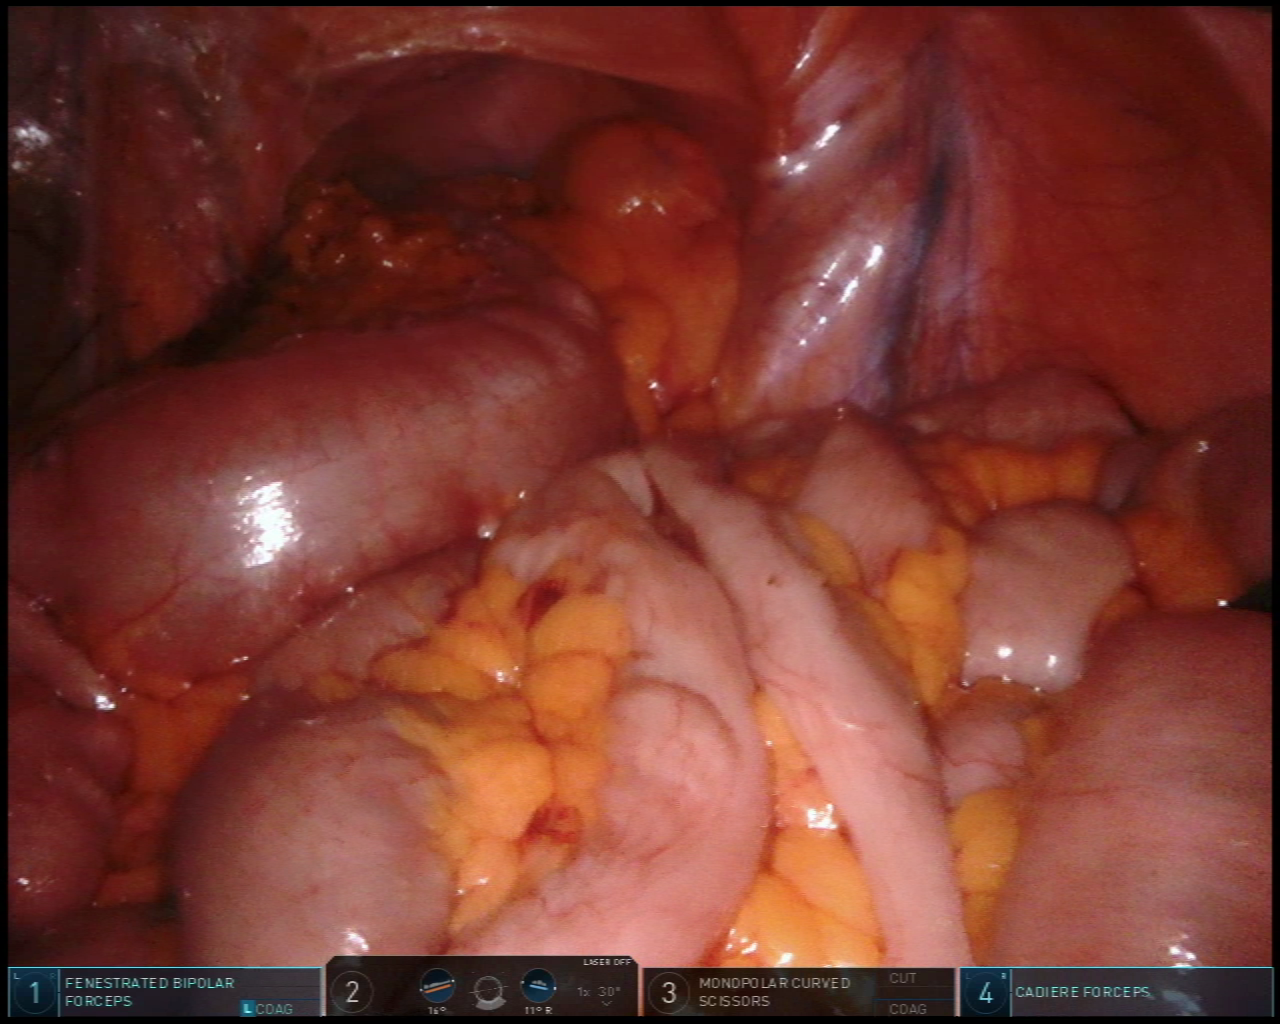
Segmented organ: colon
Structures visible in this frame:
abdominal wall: yes
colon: yes
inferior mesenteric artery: no
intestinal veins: no
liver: no
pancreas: no
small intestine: yes
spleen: no
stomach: no
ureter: no
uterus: no
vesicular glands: no